Current action and preconditions to check: path_clear

Your task: For each precondition in the list above, predict whether it will hold at this action.

Consider the current scene as observed from the mobile robot's camera, and analyze the predicted future states of all dynamic agents (e.g., people, animals, vehicles, or any moving entities) within the NEXT SECOND.

IMPORTANT: Only answer "very likely" if you are absolutely certain—based on strong, clear evidence—that a dynamic agent will violate the precondition in the predicted future state. Do NOT answer "very likely" for unlikely, ambiguous, or low-probability risks.

Ask yourself for each precondition: Is there a high probability, with clear and convincing evidence, that the predicted future states of any dynamic agent will interfere with the predicted future state of the currently executing action within the NEXT SECOND, causing that precondition to fail?

Assess the risk level based on these predictions. Use "likely" or "very likely" if motions create a clear risk of interference.

Use "neutral" or "improbable" if agents are nearby but their predicted paths are clearly diverging or non-conflicting.

Failure Risk Categories: "very improbable", "improbable", "neutral", "likely", "very likely"

Answer Format: Output ONLY the probability_of_failure value from these categories: "very improbable", "improbable", "neutral", "likely", "very likely"

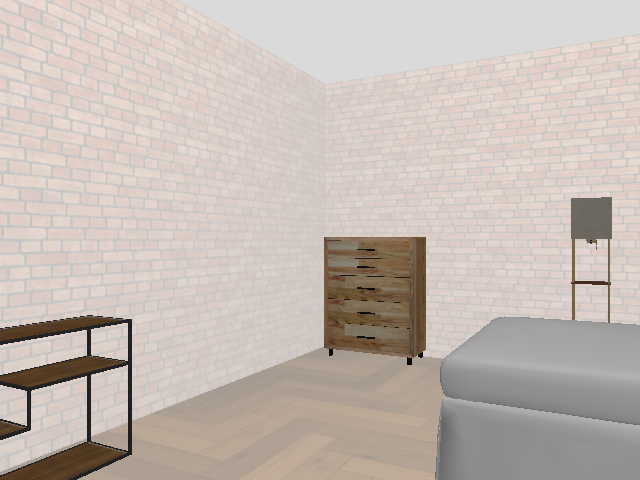

Answer: very improbable